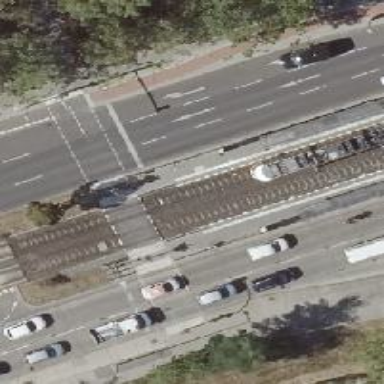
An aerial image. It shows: Tram stop position for public transport.